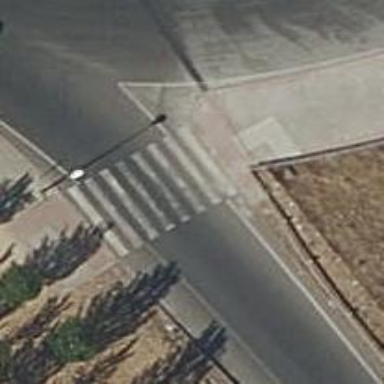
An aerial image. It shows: Uncontrolled zebra crossing on the road.